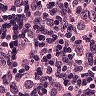
Metastatic tissue present: yes